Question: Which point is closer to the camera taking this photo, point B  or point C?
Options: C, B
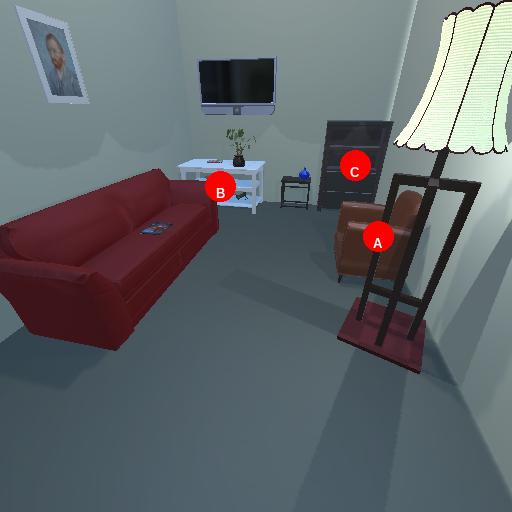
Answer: C